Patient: sex M, age 57
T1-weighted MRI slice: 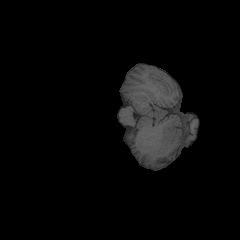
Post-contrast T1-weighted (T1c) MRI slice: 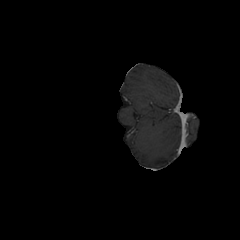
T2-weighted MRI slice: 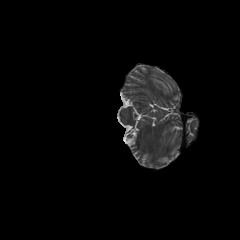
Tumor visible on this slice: no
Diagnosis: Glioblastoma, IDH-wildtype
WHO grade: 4